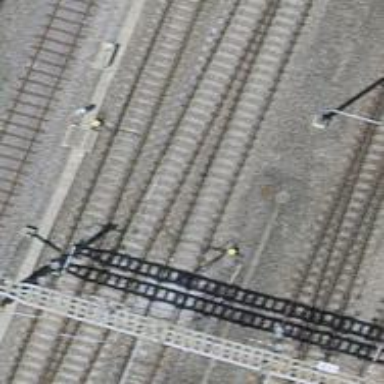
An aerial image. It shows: Single-track electrified railway with contact line.